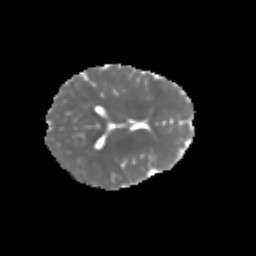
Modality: MD
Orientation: axial
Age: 6
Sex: female
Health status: healthy